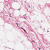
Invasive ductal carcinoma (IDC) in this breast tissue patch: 0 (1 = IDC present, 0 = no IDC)